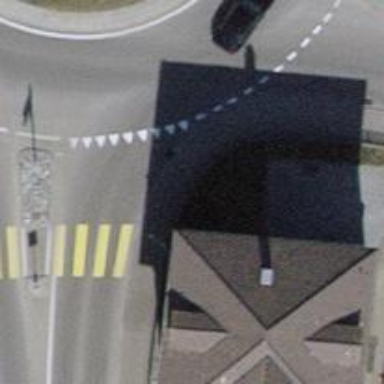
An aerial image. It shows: Sidewalk.